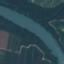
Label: River